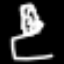
Label: mushroom